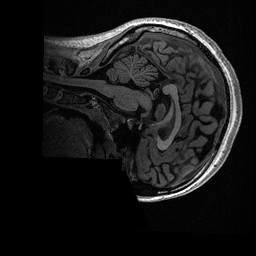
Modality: T1w
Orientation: sagittal
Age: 20
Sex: female
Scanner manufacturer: ge
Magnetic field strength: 3 T
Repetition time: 0.006952 s
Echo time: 0.00292 s